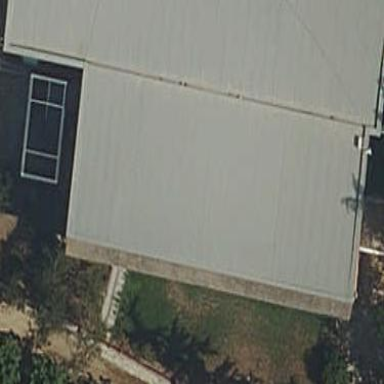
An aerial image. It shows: School building.